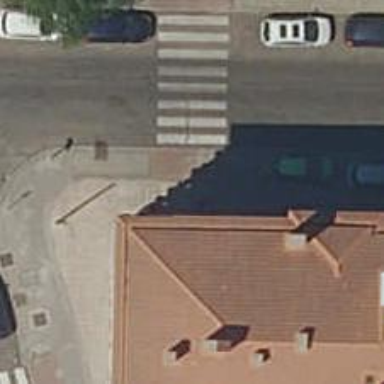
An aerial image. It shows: Sidewalk made of paving stones.